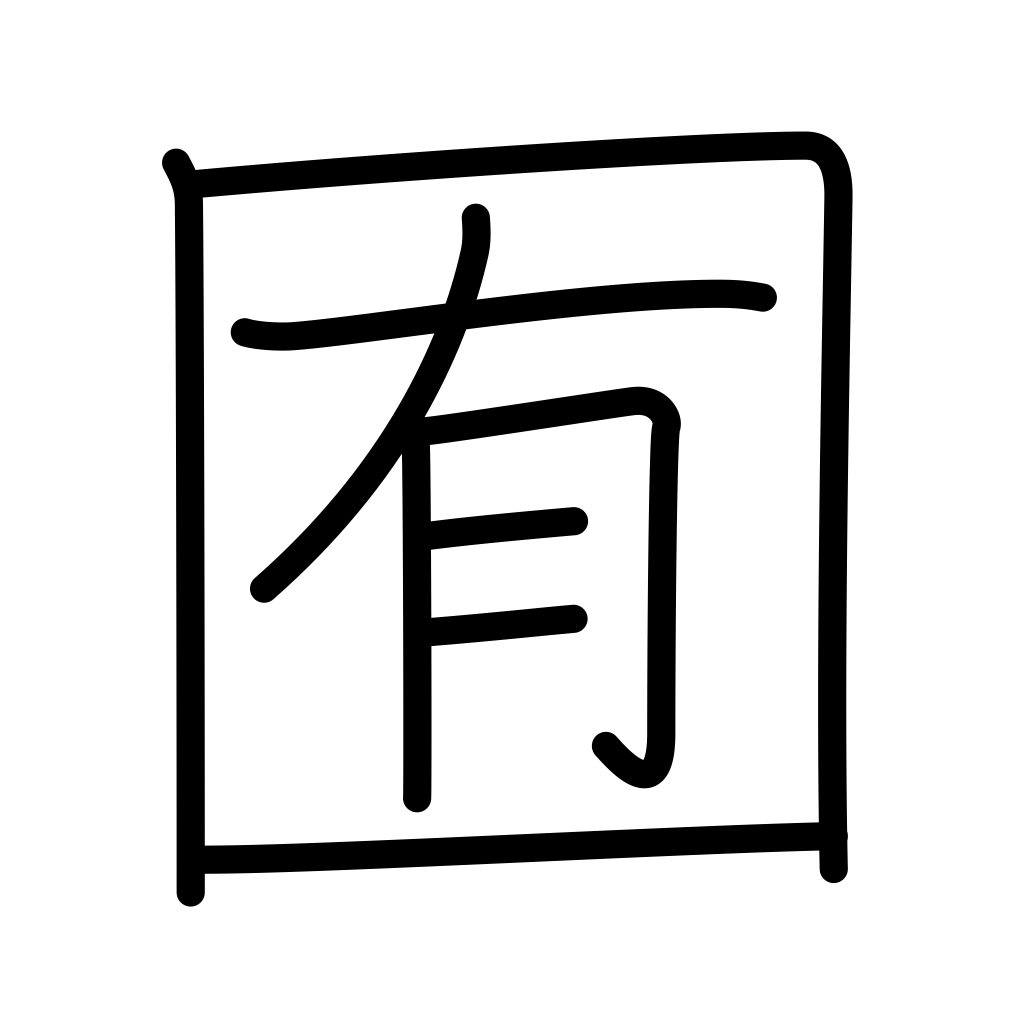
Meaning: game preserve, pasture, garden